Question: I've looked through many of the similarly titled questions regarding this issue, and tried many of the accepted answers but am still getting the unwanted row spaces. Like many of the questions, I'm making an email template so I have to use nested tables to get not only the structure I want, but for it to render properly in email.
The solutions I've tried that have not worked:
1. cellspacing = 0
2. cellpading = 0
3. border-collapse: collapse
4. border-spacing: 0
5. margin: 0 0 0 0
6. style="display: block" for my image
None of these seem to even make a difference, I can't get rid of the row spaces. This happens in Chrome/IE/Firefox.

'''
<html lang="en">
<head>
<meta content="text/html; charset=utf-8" http-equiv="Content-Type">
<title>
Title
</title>
<style type="text/css">
a:hover { text-decoration: none !important; }
.header h1 {color: #055d90; font: normal 25px Georgia, Times, serif; margin: 0; font-weight: bold; padding: 0 0 0px 0; line-height: 39px; margin-top: 0;}
.header p {color: #cf373e; font: normal 17px Georgia, Times, serif; margin: 0; padding: 0; line-height: 12px; font-style: italic;}
.custinfo h1 {color: #FFFFFF; font: normal 25px Tahoma, Times, serif; background-color: #FF8000; padding: 10px 0 10px 0;}
.custinfo h2 {color: #FFFFFF; font: normal 15px Tahoma, Times, serif; background-color: #707070; padding: 0 0 0 0;}
.table {border-collapse: collapse;}
.table td {margin: 0; padding: 0; display:block;}
</style>
</head>
<body style="margin: 0; padding: 0;">
<table align="left" width="100%" class="table">
<tr>
<!--header-->
<table class="table" cellpadding="0" cellspacing="0" width="100%" style="border-collapse: collapse; border-spacing: 0; margin-top: 0;">
<tr>
<td valign="top">
<img src="images/logo.gif" style="display: block; border: 0" alt="" width="200" height="100">
</td>
</tr>
<tr>
<td valign="top" align="middle" class="header" width="100%">
<h1>Order</h1>
</td>
</tr>
</table>
<table class="table" cellpadding="0" cellspacing="0" width="100%" style="border-collapse: collapse; border-spacing: 0;">
<tr class="custinfo">
<td width="50%">
<h1>[DISTRIBUTOR NAME]</h1>
</td>
<td align="middle">
<h1>[ORDER DATE]</h1>
</td>
</tr>
</table>
<table class="table" cellpadding="0" cellspacing="0" width="100%" style="border-collapse: collapse; border-spacing: 0;">
<tr class="custinfo">
<td>
<h2>PO# [PO NUMBER]</h2>
</td>
<td >
<h2>Customer [COMPANY NAME]</h2>
</td>
<td >
<h2>Total Order [TOTAL ORDER]</h2>
</td>
</tr>
<tr class="custinfo" style="margin:0">
<td>
<h2>PO# [PO NUMBER]</h2>
</td>
<td>
<h2>Customer [COMPANY NAME]</h2>
</td>
<td>
<h2>Total Order [TOTAL ORDER]</h2>
</td>
</tr>
</table>
</tr>
</table>
</body>
</html>
'''
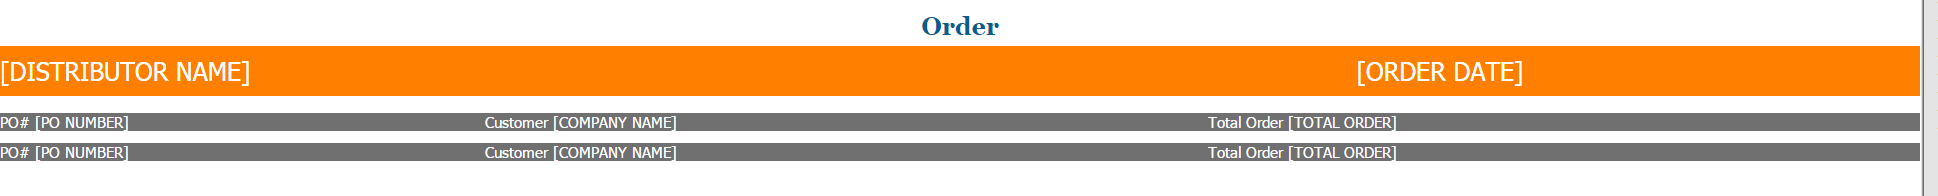
Answer: You should prevent 'h1', 'h2' elements from margin collapsing.
'''
h1, h2 {
margin: 0;
}
'''
'''
a:hover {
text-decoration: none !important;
}
.header h1 {
color: #055d90;
font: normal 25px Georgia, Times, serif;
margin: 0;
font-weight: bold;
padding: 0 0 0px 0;
line-height: 39px;
margin-top: 0;
}
.header p {
color: #cf373e;
font: normal 17px Georgia, Times, serif;
margin: 0;
padding: 0;
line-height: 12px;
font-style: italic;
}
.custinfo h1 {
color: #FFFFFF;
font: normal 25px Tahoma, Times, serif;
background-color: #FF8000;
padding: 10px 0 10px 0;
}
.custinfo h2 {
color: #FFFFFF;
font: normal 15px Tahoma, Times, serif;
background-color: #707070;
padding: 0 0 0 0;
}
.table {
border-collapse: collapse;
}
.table td {
margin: 0;
padding: 0;
display: block;
}
h1,
h2 {
margin: 0;
}
'''
'''
<table align="left" width="100%" class="table">
<tr>
<!--header-->
<table class="table" cellpadding="0" cellspacing="0" width="100%" style="border-collapse: collapse; border-spacing: 0; margin-top: 0;">
<tr>
<td valign="top">
<img src="images/logo.gif" style="display: block; border: 0" alt="" width="200" height="100">
</td>
</tr>
<tr>
<td valign="top" align="middle" class="header" width="100%">
<h1>Order</h1>
</td>
</tr>
</table>
<table class="table" cellpadding="0" cellspacing="0" width="100%" style="border-collapse: collapse; border-spacing: 0;">
<tr class="custinfo">
<td width="50%">
<h1>[DISTRIBUTOR NAME]</h1>
</td>
<td align="middle">
<h1>[ORDER DATE]</h1>
</td>
</tr>
</table>
<table class="table" cellpadding="0" cellspacing="0" width="100%" style="border-collapse: collapse; border-spacing: 0;">
<tr class="custinfo">
<td>
<h2>PO# [PO NUMBER]</h2>
</td>
<td>
<h2>Customer [COMPANY NAME]</h2>
</td>
<td>
<h2>Total Order [TOTAL ORDER]</h2>
</td>
</tr>
<tr class="custinfo" style="margin:0">
<td>
<h2>PO# [PO NUMBER]</h2>
</td>
<td>
<h2>Customer [COMPANY NAME]</h2>
</td>
<td>
<h2>Total Order [TOTAL ORDER]</h2>
</td>
</tr>
</table>
'''
Reference: <URL>